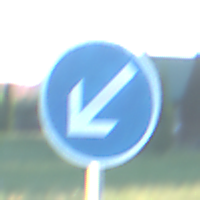
Verkehrszeichen: VorgeschriebeneVorbeifahrtLinks
Umgebung: Outdoor, Nature
Tageszeit: MorningAfternoon
Wetter: Clear
Licht: Natural
Jahreszeit: NotSpecified
Kontrast: HighContrast